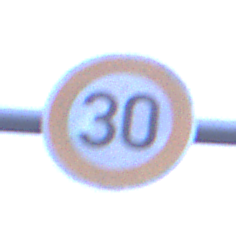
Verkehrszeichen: Geschwindigkeit30
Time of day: SunriseSunset
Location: Outdoor (Urban)
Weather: Overcast
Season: NotSpecified
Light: Natural